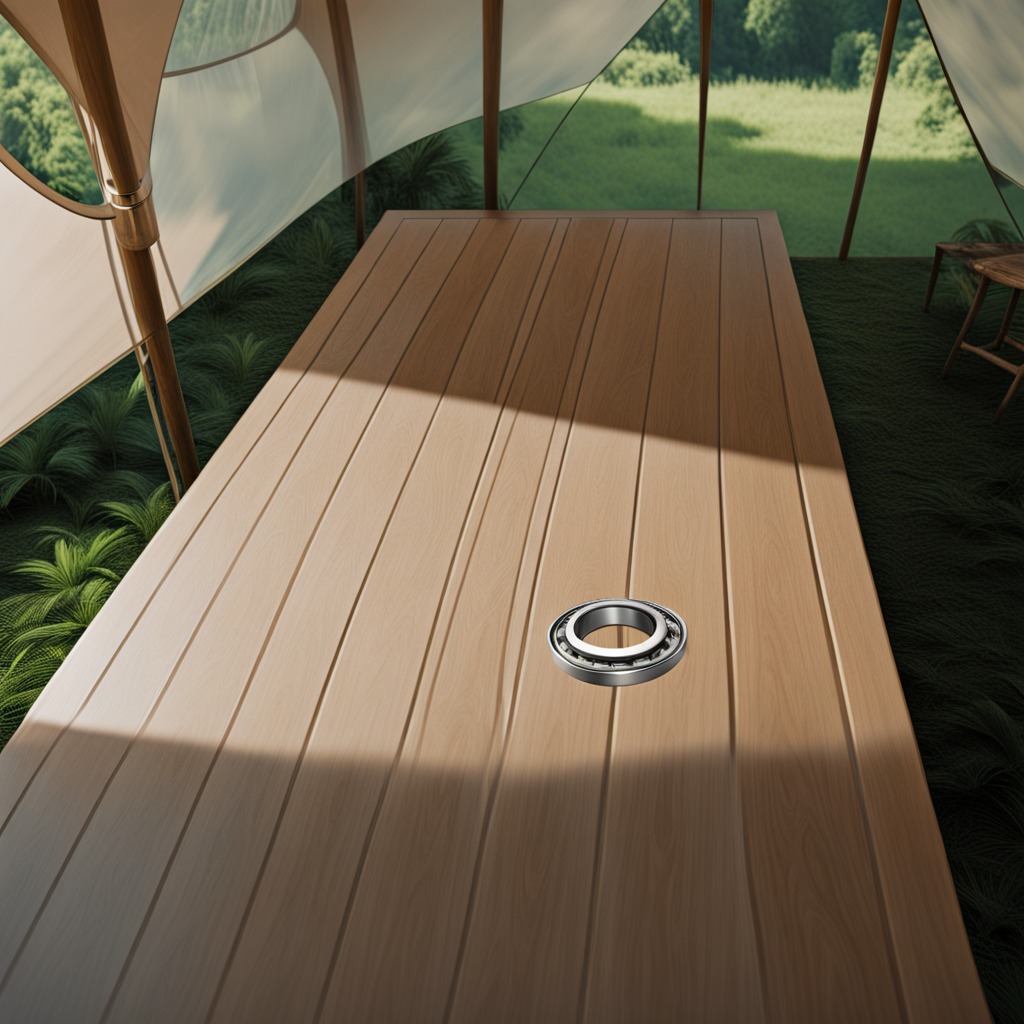
A metal ball bearing is lying on a wooden table inside a jungle field workshop tent.